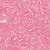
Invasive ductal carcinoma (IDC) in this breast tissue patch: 0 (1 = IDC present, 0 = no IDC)